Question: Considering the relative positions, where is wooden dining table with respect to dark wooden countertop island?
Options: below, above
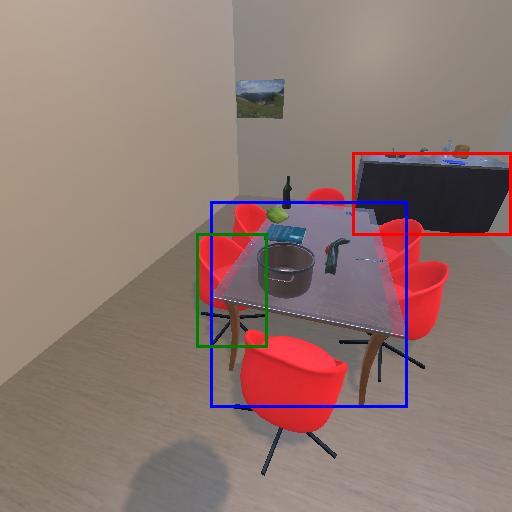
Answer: below